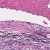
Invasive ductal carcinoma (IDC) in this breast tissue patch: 1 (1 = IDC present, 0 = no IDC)